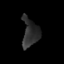
Tissue: skin
Cell type: Epithelial cells
Senescence score: 0.8985
Nuclear area (px): 454
Mean DAPI intensity: 46.67